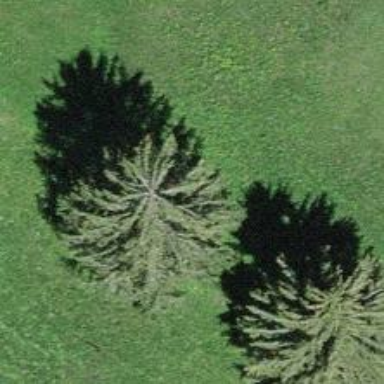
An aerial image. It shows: Evergreen needle-leaved tree.